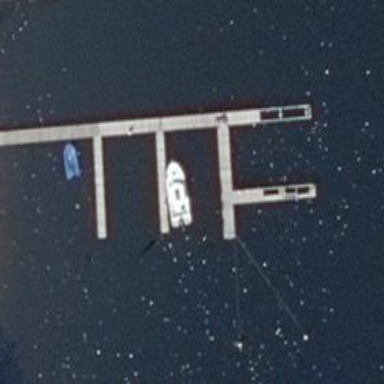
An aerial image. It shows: Man-made pier.